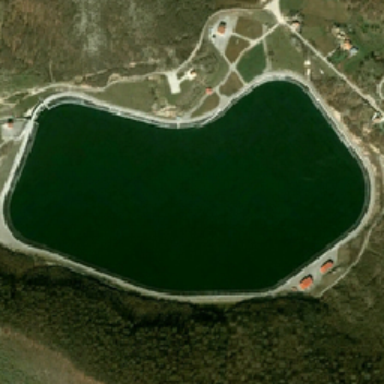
There are some red roof houses around the lake .